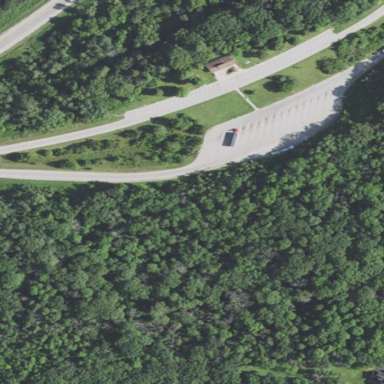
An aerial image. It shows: Rest area along the road.